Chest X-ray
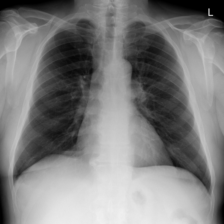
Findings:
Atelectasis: negative
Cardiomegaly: negative
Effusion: negative
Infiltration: negative
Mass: negative
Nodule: positive
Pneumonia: negative
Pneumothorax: negative
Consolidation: negative
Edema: negative
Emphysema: negative
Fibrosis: positive
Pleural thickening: negative
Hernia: negative